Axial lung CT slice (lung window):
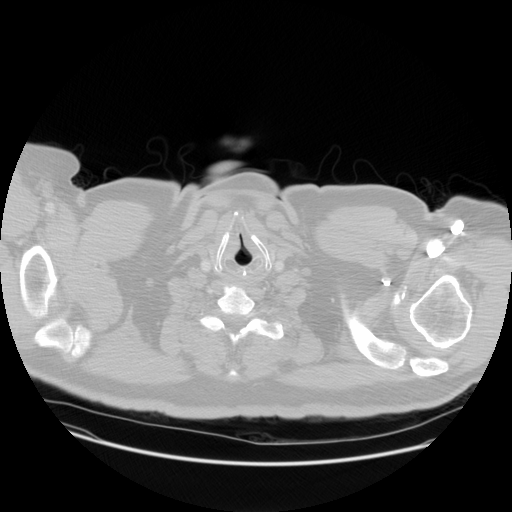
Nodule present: no